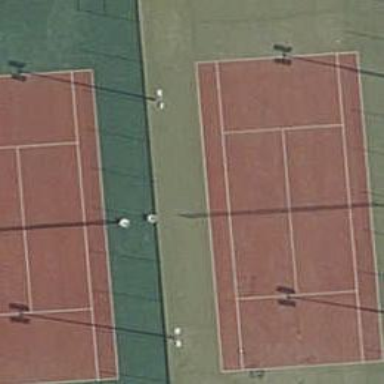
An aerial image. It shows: Tennis court on the leisure land pitch.